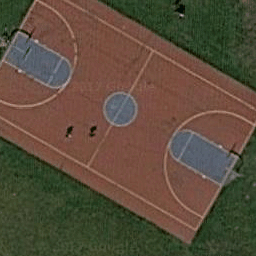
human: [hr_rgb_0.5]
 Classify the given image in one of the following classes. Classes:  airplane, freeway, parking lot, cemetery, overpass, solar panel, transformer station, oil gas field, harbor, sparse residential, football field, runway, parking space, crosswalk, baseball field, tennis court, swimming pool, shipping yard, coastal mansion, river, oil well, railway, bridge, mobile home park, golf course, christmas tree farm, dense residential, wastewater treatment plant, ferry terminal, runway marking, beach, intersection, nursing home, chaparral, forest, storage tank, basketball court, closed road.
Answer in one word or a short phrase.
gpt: basketball court